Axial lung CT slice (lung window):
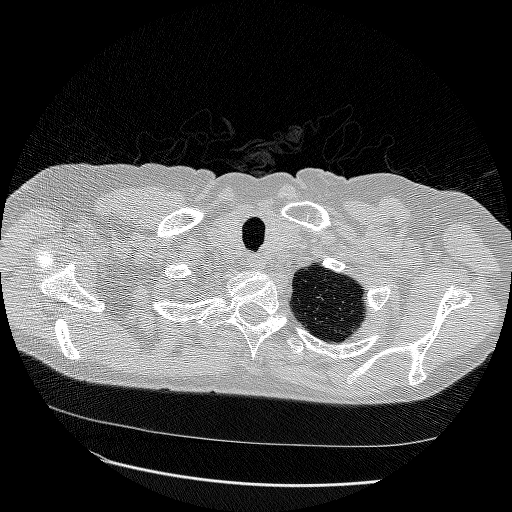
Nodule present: no